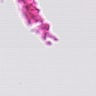
Metastatic tissue present: no